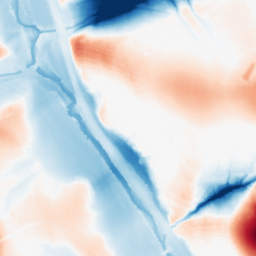
Category: morphological
Decomposition family: tophat_combined
Decomposition parameters: size: 50
Upsampling method: bicubic
Upsampling parameters: scale: 2
Upsampling scale: 2